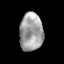
Tissue: prostate
Cell type: T cells
Senescence score: 0.3292
Nuclear area (px): 860
Mean DAPI intensity: 161.978